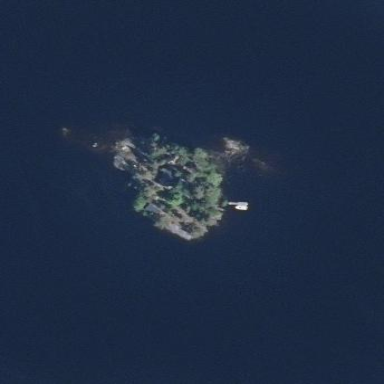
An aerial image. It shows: Islet.